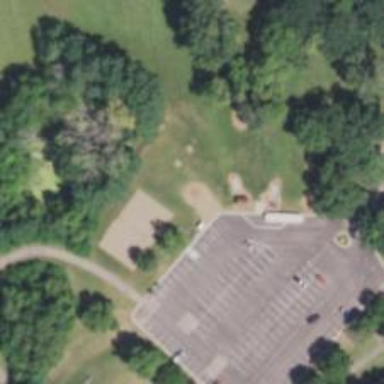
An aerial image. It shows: Disc golf basket.